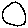
Label: circle